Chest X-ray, PA view. Patient: 80 years old, sex F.
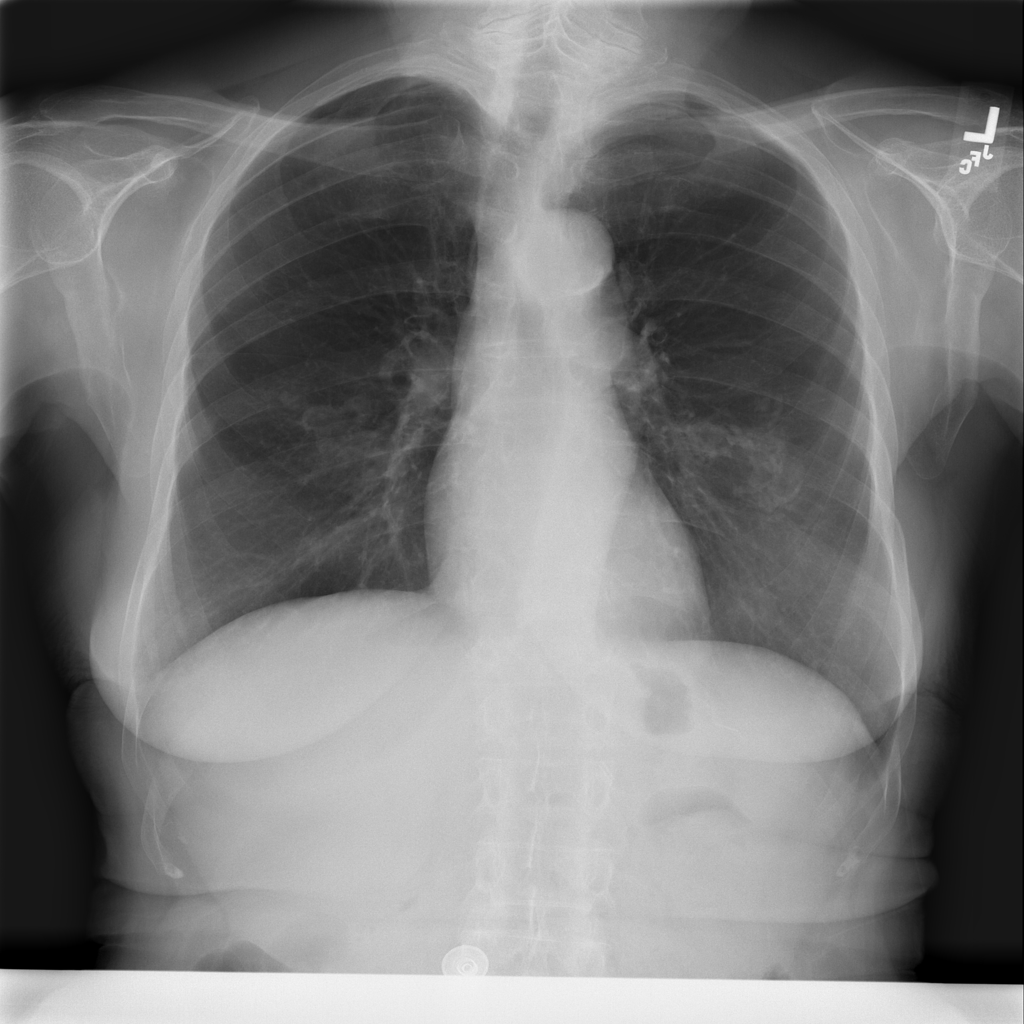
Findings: Infiltration